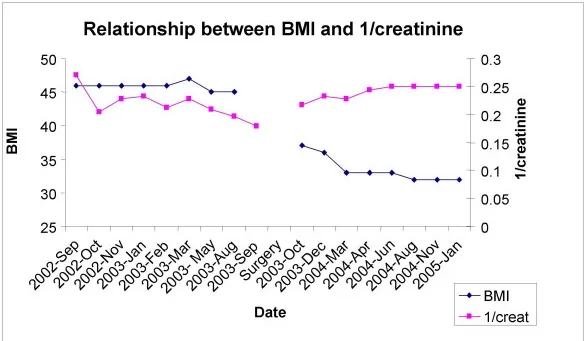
Relationship between renal function as 1/creatinine and BMI.
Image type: chart (chart)